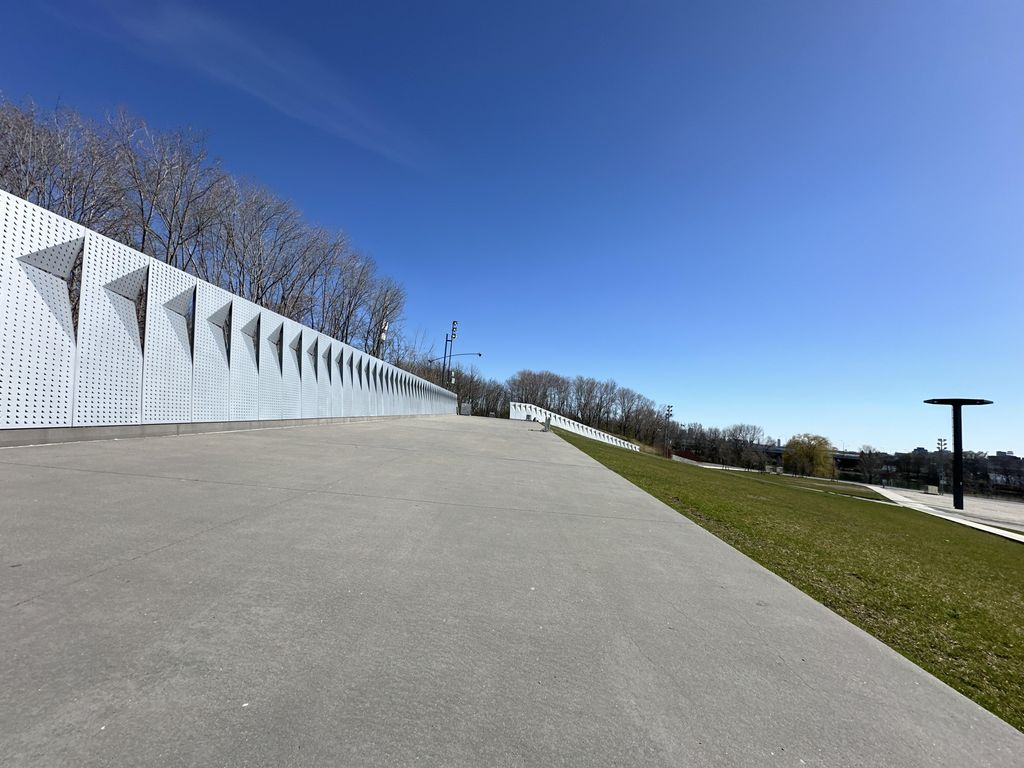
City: montreal